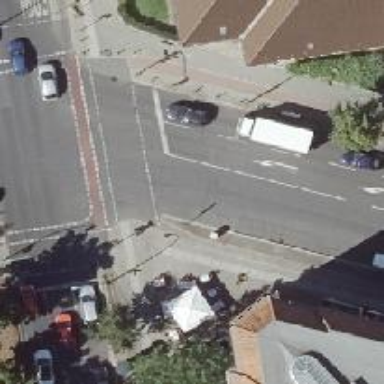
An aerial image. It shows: Road with traffic signals.